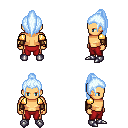
a pixel art fantasy rpg character, male body template, human, tanned skin, gold arm armor, red pants, white cyan long topknot hairstyle, cloth bracers, metal boots, four views (front, back, left, right), 2x2 character sprite sheet, small pixel art, hard edges, no anti-aliasing